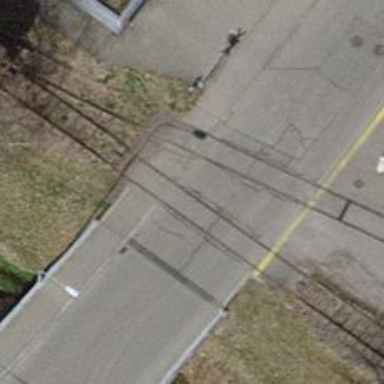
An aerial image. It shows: Single-track spur railway line.